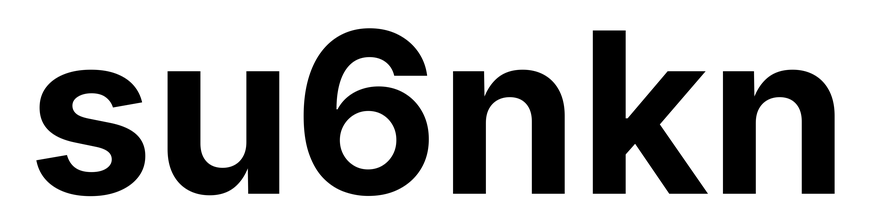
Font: Inter_Bold